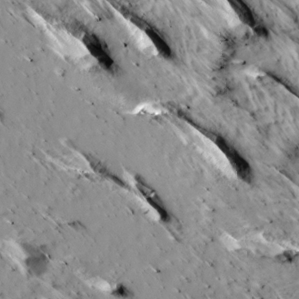
Label: non_frost